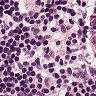
Metastatic tissue present: no